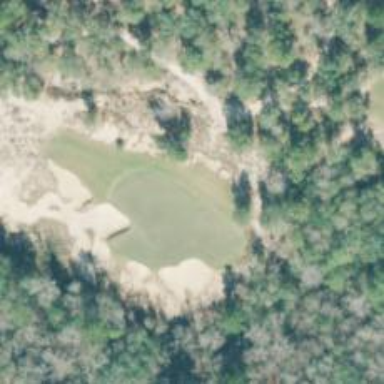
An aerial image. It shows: Golf hole.